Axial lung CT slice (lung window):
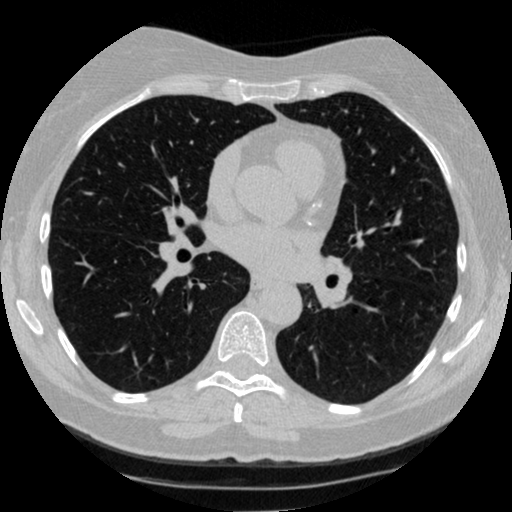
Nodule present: no